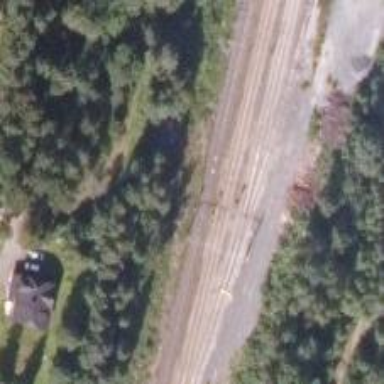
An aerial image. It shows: Railway signal.